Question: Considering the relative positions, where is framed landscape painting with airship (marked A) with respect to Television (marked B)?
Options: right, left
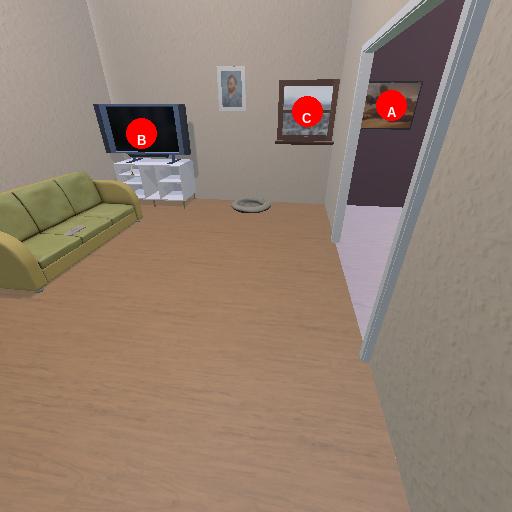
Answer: right